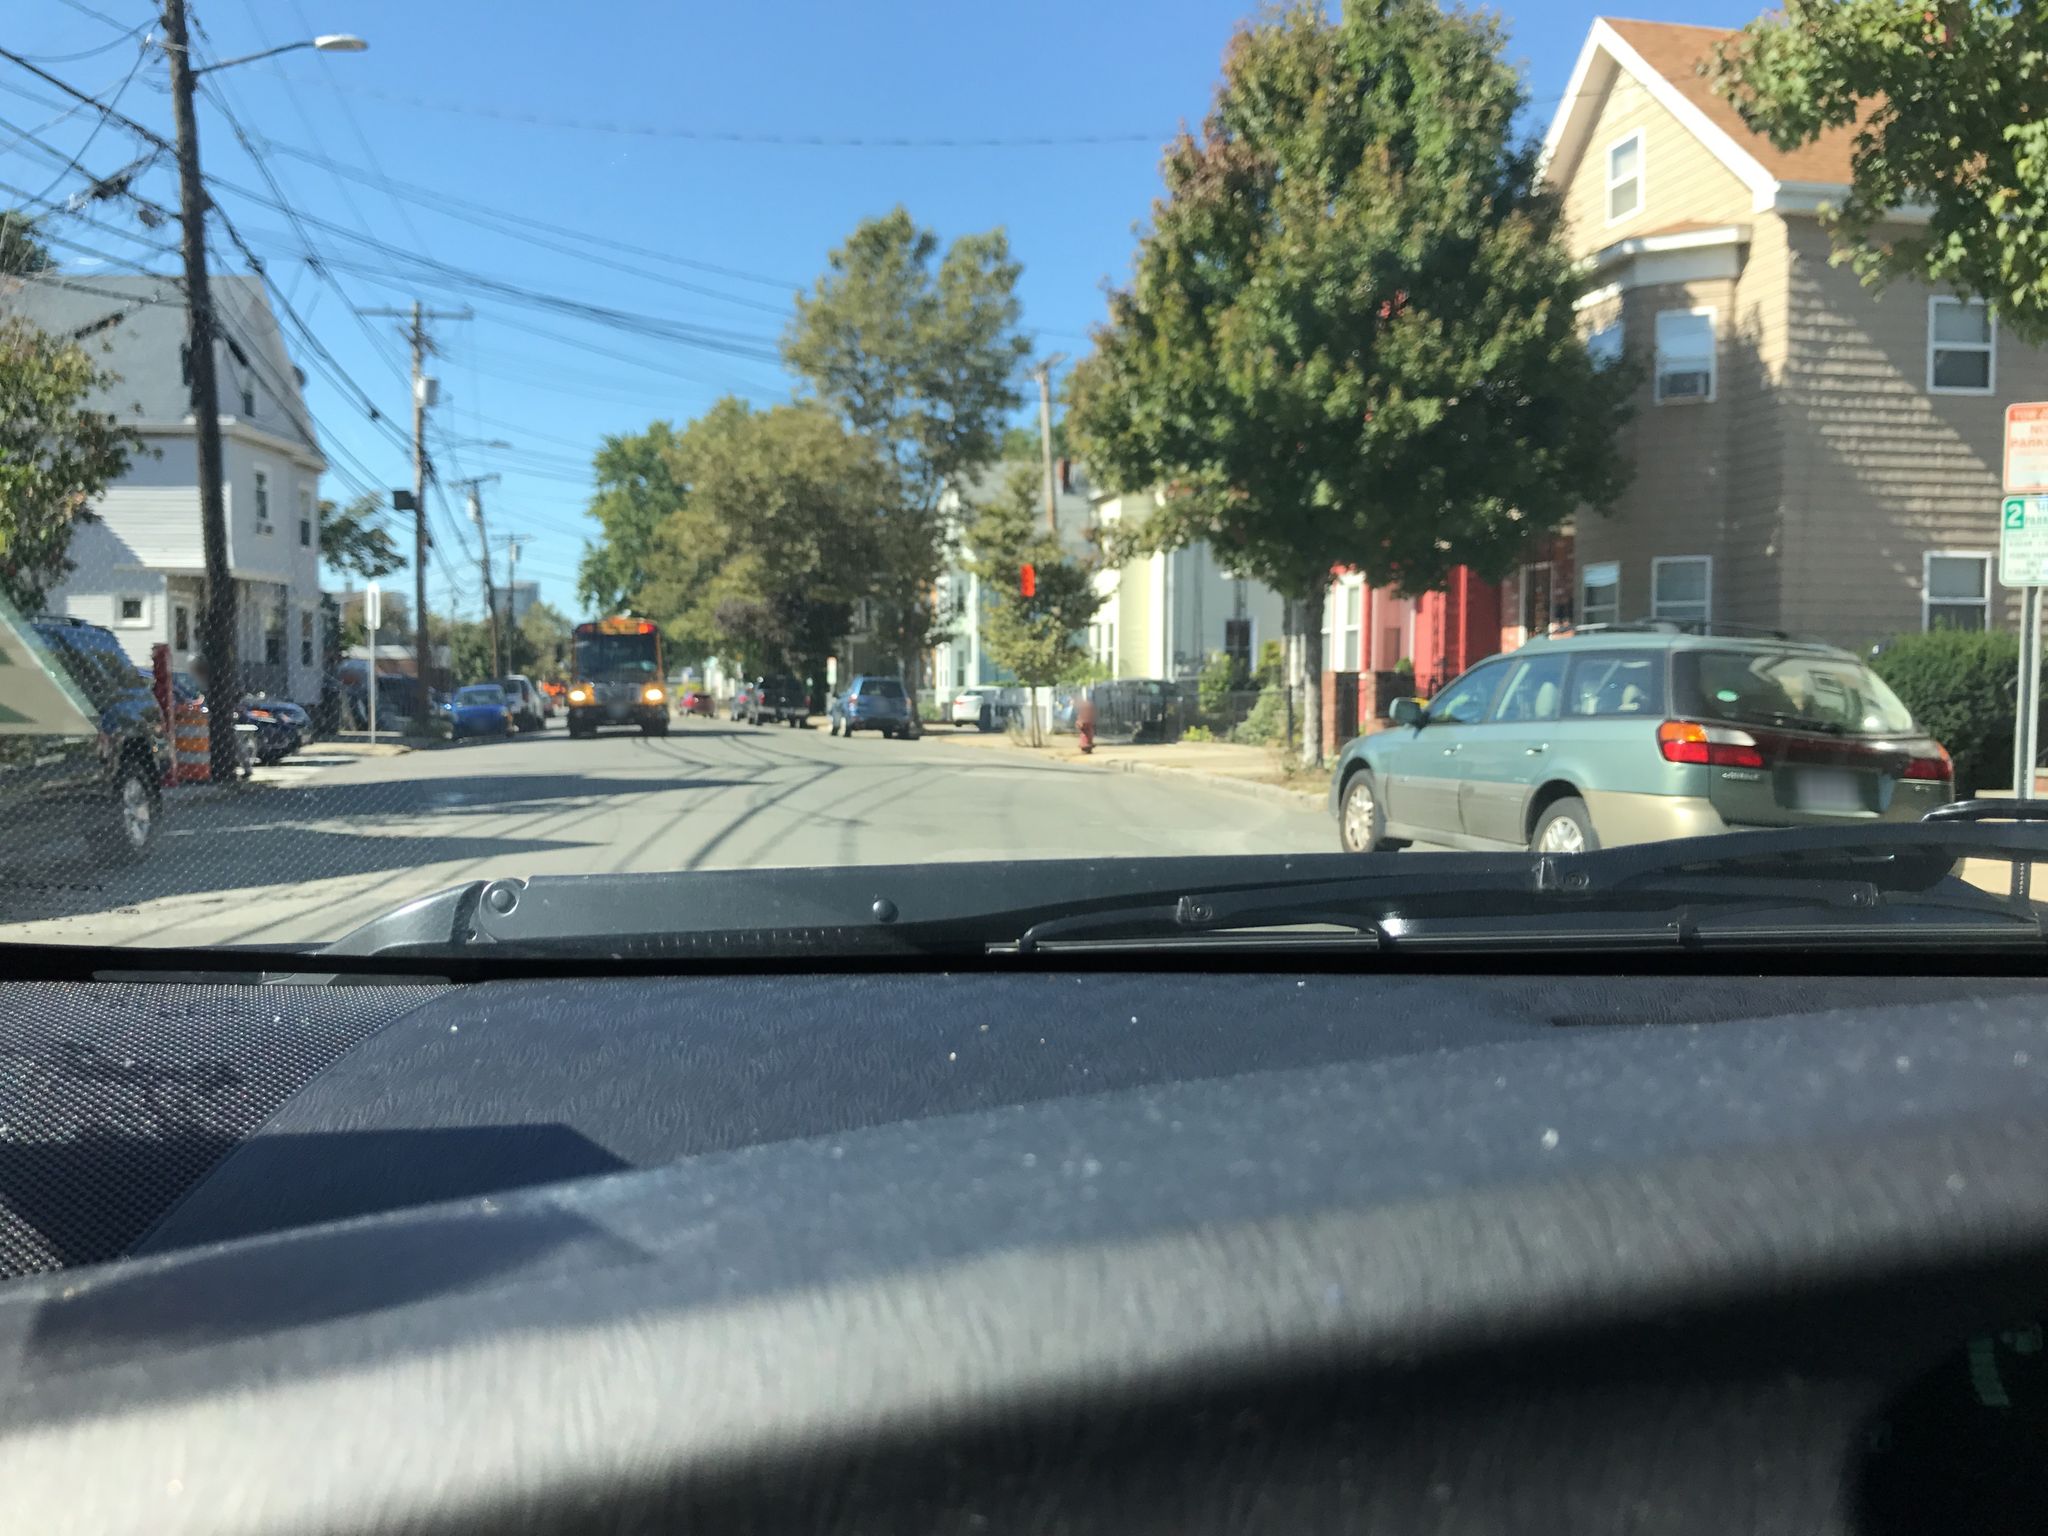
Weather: clear
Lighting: day
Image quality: good
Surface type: driving surface
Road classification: tertiary
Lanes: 2
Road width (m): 18.3
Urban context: urban centre
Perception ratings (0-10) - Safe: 4.83, Lively: 8.39, Beautiful: 2.49, Boring: 1.93, Depressing: 3.59, Wealthy: 1.8